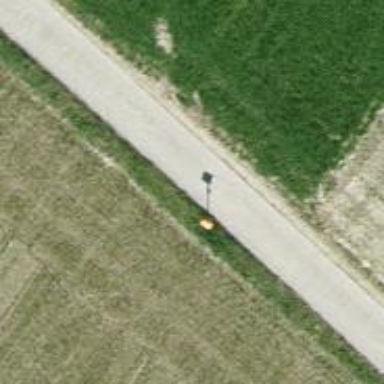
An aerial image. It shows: Pole supporting pipeline marker with roof cover.